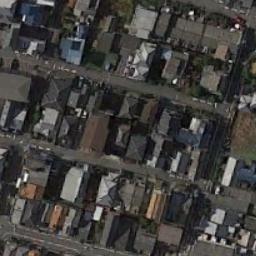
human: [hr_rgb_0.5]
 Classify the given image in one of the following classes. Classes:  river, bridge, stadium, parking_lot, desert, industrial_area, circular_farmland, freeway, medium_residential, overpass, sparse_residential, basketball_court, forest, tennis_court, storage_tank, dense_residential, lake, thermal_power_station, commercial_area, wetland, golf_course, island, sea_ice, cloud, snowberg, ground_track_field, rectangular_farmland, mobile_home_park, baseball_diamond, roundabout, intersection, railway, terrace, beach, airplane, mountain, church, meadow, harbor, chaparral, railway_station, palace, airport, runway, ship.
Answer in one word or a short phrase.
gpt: dense_residential